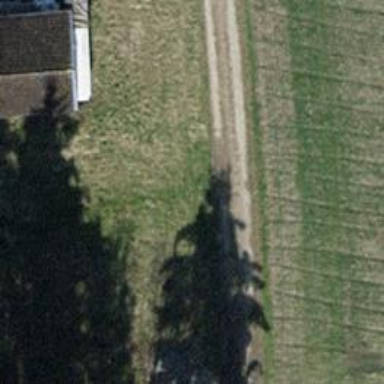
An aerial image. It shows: Grass track with grade3 surface.